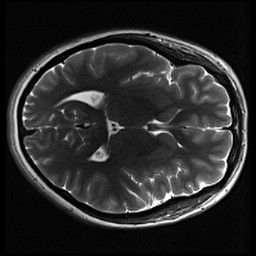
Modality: inplaneT2
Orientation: axial